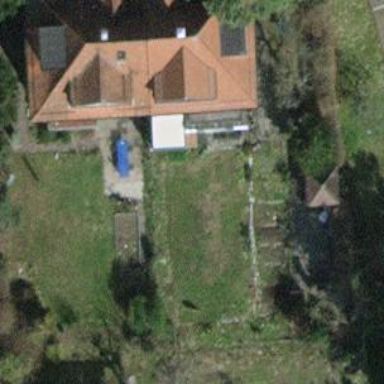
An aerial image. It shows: Semidetached house.